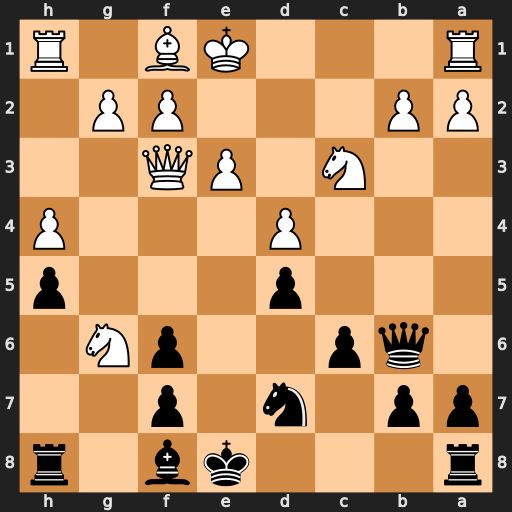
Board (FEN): r3kb1r/pp1n1p2/1qp2pN1/3p3p/3P3P/2N1PQ2/PP3PP1/R3KB1R
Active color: b
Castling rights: KQkq
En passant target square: -
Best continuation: Qxb2 Rb1 Qxc3+